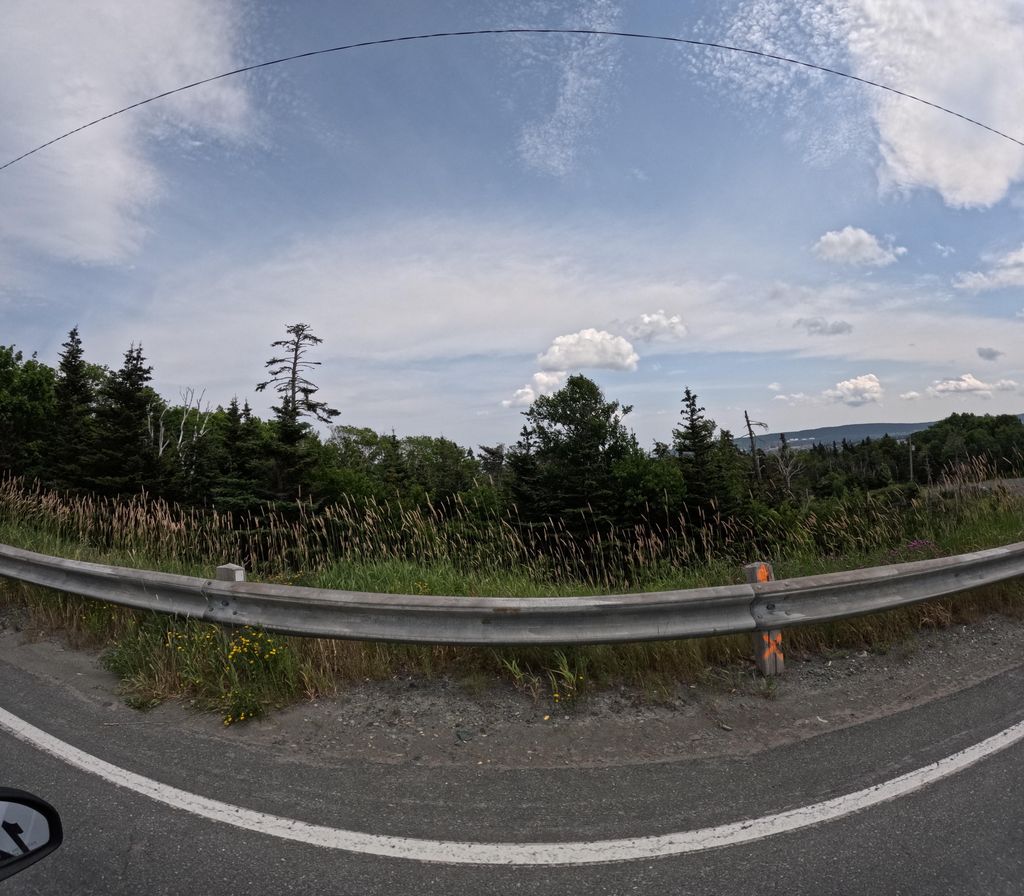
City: st_johns